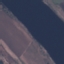
Label: River